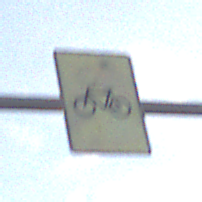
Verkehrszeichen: RadverkehrOhnePfeilsymbol
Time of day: SunriseSunset
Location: Outdoor (Nature)
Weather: PartlyCloudy
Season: NotSpecified
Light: Natural